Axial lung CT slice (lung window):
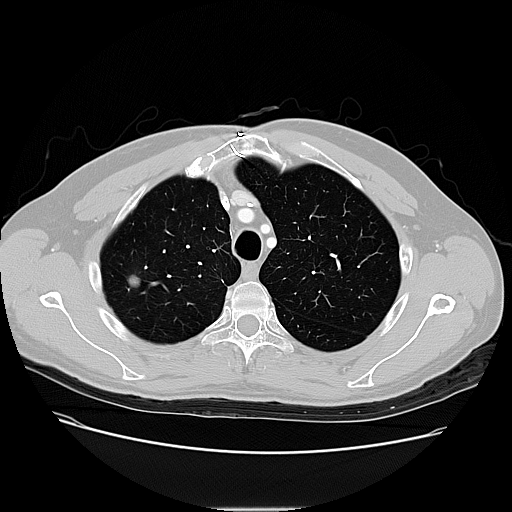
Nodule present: yes
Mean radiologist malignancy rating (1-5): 3